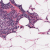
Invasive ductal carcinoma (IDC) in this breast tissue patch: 0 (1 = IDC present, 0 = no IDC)